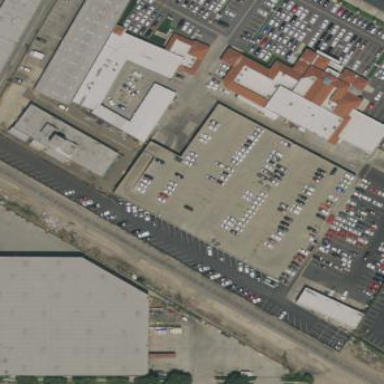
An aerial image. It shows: Multi-storey parking building dedicated for cars.